This time-domain trace was recorded on a rotor test rig. Determine the machine's mechanical condition. Answer with exactly one of: normal, misalignment, unbalance, looseness.
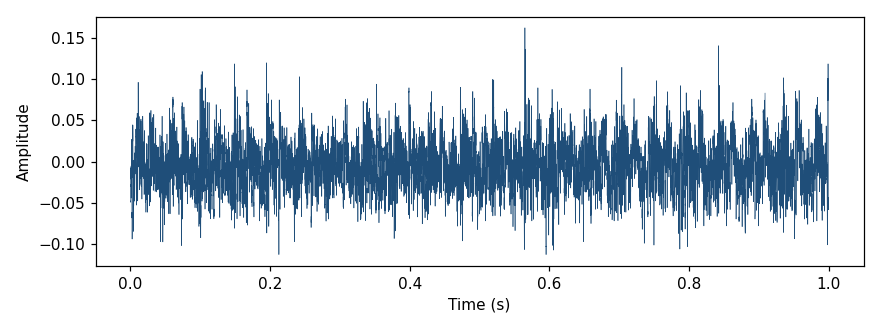
Answer: looseness